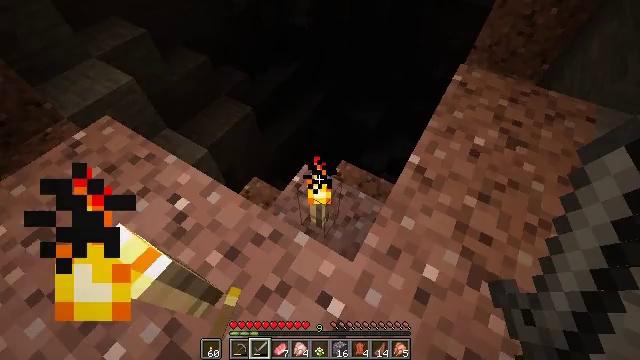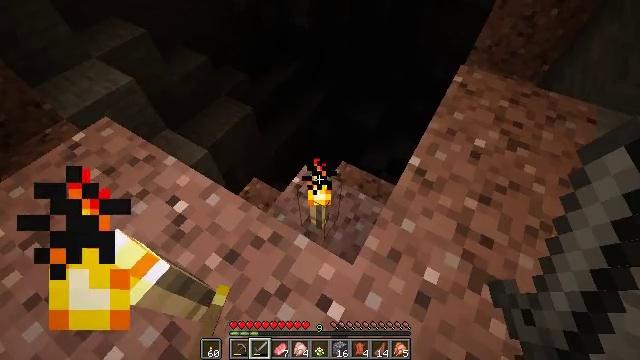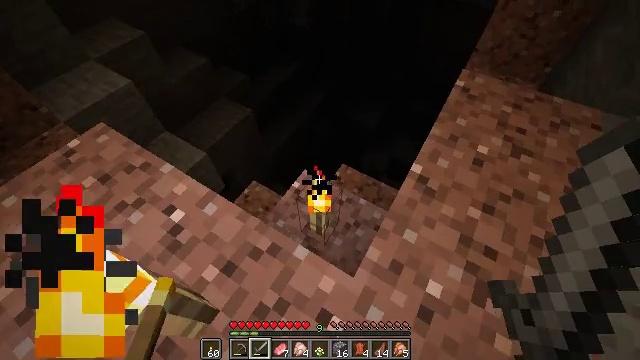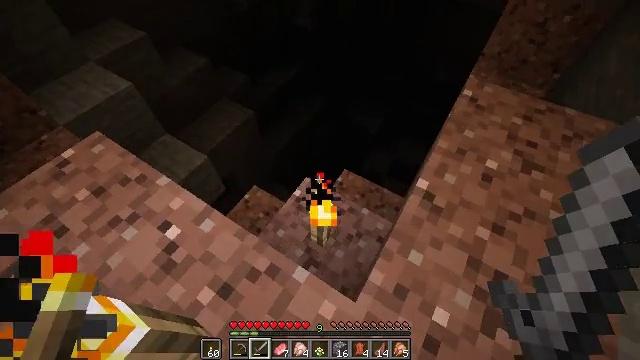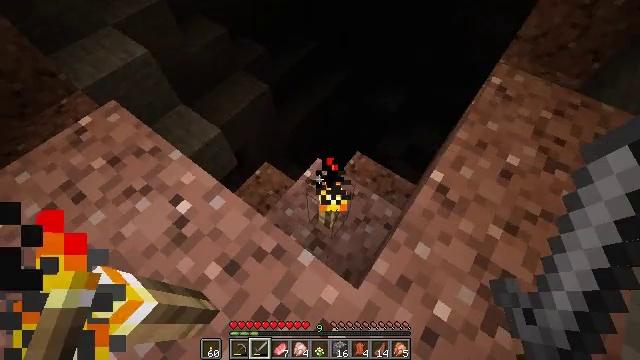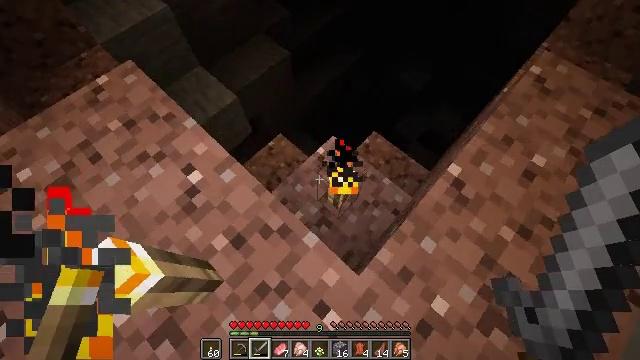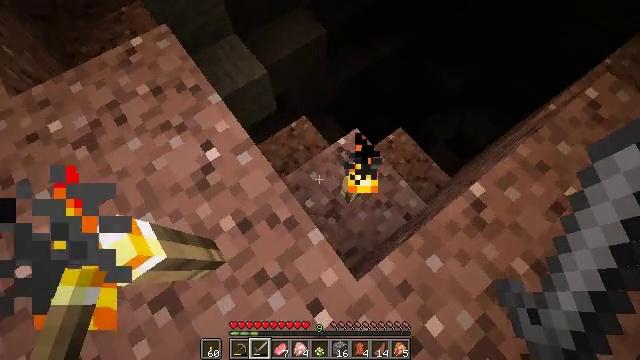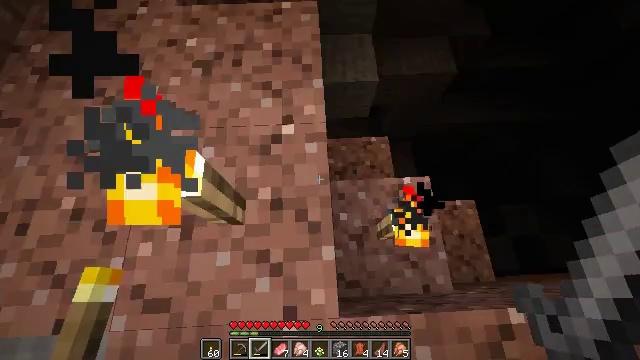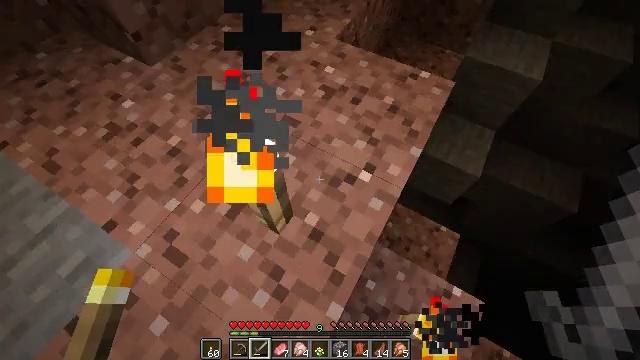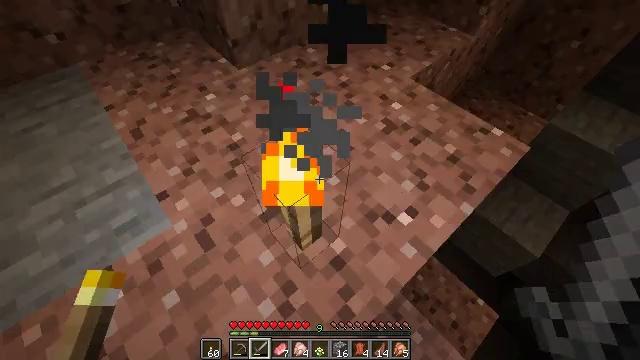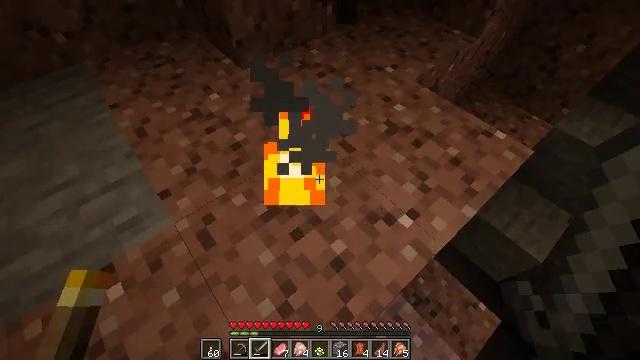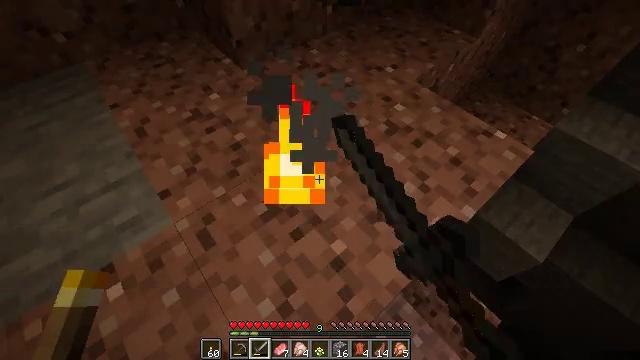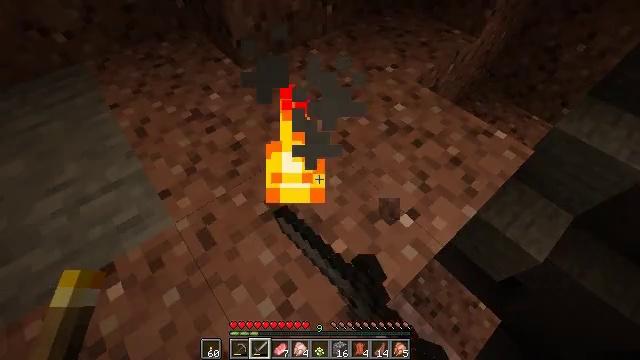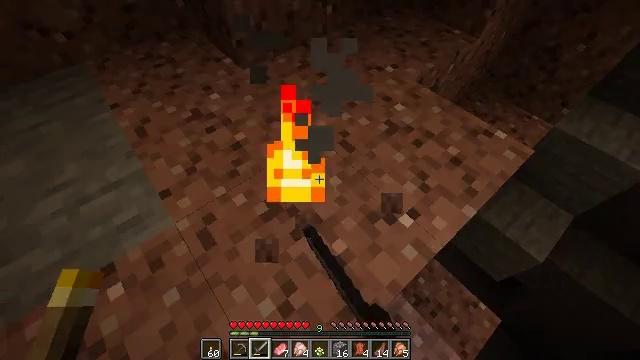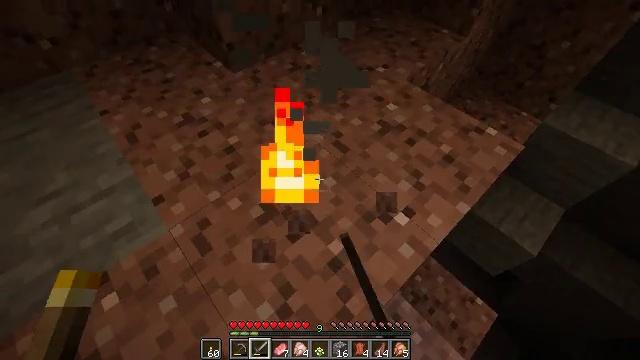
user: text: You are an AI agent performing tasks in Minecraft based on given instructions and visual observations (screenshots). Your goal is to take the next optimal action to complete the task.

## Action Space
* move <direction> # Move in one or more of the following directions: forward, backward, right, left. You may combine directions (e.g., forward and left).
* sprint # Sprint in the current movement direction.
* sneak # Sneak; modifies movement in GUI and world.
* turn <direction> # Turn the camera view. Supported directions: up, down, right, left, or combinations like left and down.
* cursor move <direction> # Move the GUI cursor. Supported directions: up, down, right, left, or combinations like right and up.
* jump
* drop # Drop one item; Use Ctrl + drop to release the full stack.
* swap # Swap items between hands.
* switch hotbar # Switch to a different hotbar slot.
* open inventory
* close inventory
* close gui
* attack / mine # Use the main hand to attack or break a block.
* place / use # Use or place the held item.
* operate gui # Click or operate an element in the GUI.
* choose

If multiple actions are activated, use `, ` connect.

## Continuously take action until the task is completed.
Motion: motion action
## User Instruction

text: Retrieve the torch.
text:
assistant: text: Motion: move forward, sneak
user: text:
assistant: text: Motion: move forward, sneak
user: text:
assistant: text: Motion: move forward, sneak
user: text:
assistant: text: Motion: move forward, sneak, turn left and down
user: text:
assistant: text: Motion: move forward, sneak, turn left and down
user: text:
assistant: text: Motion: move forward, sneak, turn left and down
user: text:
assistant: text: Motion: sneak, turn left
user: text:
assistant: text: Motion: sneak, turn left and up
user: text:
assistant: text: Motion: sneak, turn left and up
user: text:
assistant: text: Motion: sneak, turn left, attack / mine
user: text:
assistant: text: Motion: sneak, attack / mine
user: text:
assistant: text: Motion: sneak, attack / mine
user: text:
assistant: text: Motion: sneak, attack / mine
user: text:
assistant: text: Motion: sneak, turn right
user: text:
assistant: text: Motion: sneak